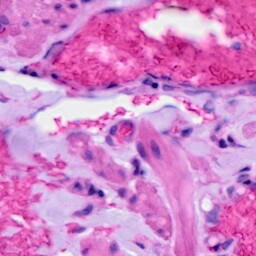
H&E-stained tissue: Ovarian